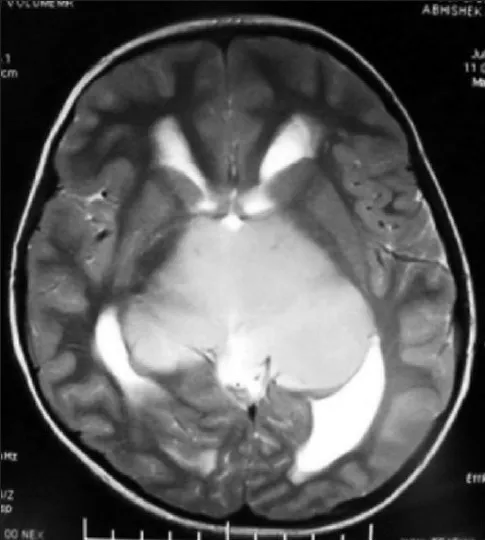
MR scan of head axial T2W1 image showing large thalamic glioma with involvement of left temporal lobe, uniformely hyperintense.
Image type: radiology (mri)